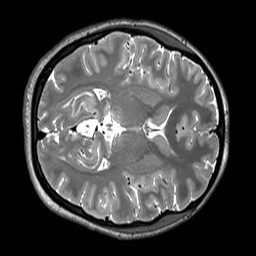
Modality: T2w
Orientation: axial
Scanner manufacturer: siemens
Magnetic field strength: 3 T
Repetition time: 3.2 s
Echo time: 0.406 s